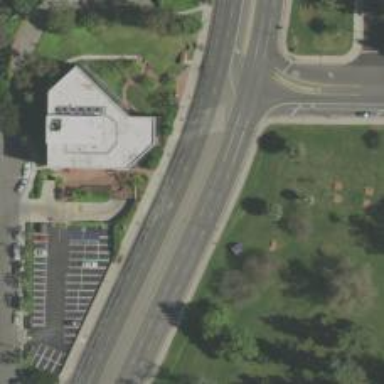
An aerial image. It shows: Primary road with asphalt surface. There is separate sidewalk.